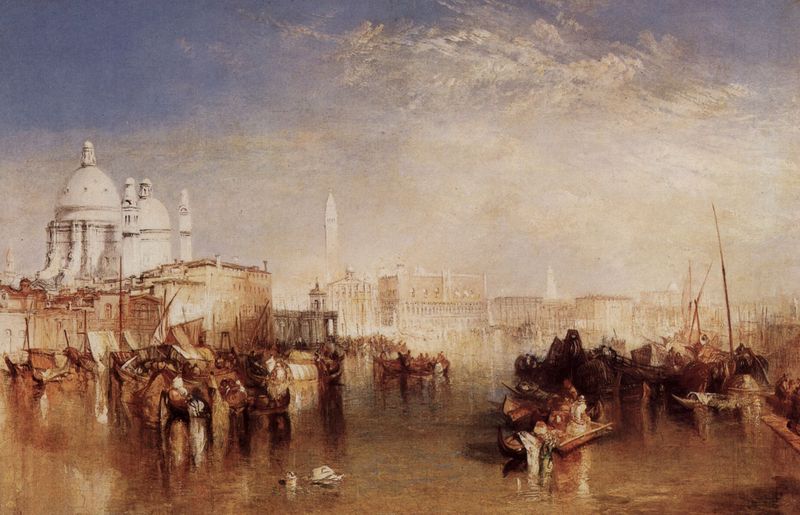
Titel: Venedig, vom Canale della Giudecca aus gesehen
Künstler: William Turner
Standort: London
Institution: Victoria & Albert Museum
Schlagwörter: blau, gemälde, himmel, meer, wasser, weiß, wolken, fluss, landschaft, menschen, ocker, see, stadt, ufer, bewegung, braun, hell, laterne, männer, orange, schwarz, gebäude, haus, rot, wolke, beige, architektur, barock, mensch, horizont, häuser, natur, spiegelung, kanal, kirche, sonne, land, stoff, händler, spitzen, boot, boote, genre, kahn, turm, schiff, schiffe, segel, seicht, sommer, strand, ente, schwan, ansicht, italien, ort, perspektive, vedute, venedig, fischer, mast, enten, treiben, hafen, wagen, kuppel, masten, steg, turner, balken, tiefe, stadtansicht, ebbe, kuppeln, moschee, türme, palast, fischerboote, wolkenzug, gänse, kathedrale, rom, obelisk, hmmel, tempel, maste, reflex, schemen, maria, schwäne, osten, zelte, campanile, lagune, santa, paläste, gondel, gondeln, gondoliere, markus, markusdom, dogenpalast, markusplatz, palat, müll, salute, mekka, soiegelung, turmer, mosche, schäne, farbkomposition, santa maria salute, venidig, grande canale, oert, venedikg, 4schiff, hafen7, pläste